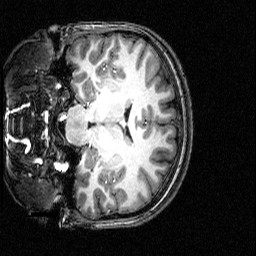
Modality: T1w
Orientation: coronal
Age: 22
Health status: healthy
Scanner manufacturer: siemens
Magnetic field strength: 3 T
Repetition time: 2.5 s
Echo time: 0.00393 s